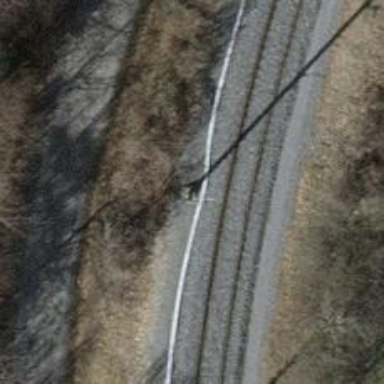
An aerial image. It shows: Catenary mast for power lines.